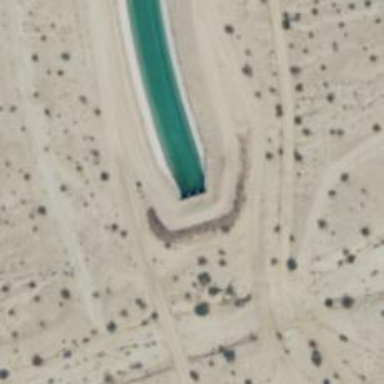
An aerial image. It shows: Culvert tunnel for water canal.